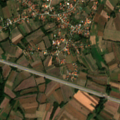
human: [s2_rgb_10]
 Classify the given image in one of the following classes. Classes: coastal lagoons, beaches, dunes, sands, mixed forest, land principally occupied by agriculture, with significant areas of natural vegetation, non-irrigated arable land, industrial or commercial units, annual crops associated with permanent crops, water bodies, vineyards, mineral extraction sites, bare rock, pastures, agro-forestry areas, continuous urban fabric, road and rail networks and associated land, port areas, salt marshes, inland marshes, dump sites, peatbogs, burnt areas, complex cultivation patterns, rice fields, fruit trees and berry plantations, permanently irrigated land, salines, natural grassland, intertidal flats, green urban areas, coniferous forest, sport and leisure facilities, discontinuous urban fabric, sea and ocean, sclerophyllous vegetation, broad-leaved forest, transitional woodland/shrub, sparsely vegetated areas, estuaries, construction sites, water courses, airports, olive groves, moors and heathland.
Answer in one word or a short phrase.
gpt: discontinuous urban fabric, non-irrigated arable land, land principally occupied by agriculture, with significant areas of natural vegetation